Interaction volume radius: 10 \u00c5
Interaction volume height: 20 \u00c5
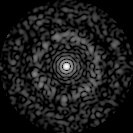
Disorder parameter: 0.8585